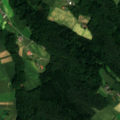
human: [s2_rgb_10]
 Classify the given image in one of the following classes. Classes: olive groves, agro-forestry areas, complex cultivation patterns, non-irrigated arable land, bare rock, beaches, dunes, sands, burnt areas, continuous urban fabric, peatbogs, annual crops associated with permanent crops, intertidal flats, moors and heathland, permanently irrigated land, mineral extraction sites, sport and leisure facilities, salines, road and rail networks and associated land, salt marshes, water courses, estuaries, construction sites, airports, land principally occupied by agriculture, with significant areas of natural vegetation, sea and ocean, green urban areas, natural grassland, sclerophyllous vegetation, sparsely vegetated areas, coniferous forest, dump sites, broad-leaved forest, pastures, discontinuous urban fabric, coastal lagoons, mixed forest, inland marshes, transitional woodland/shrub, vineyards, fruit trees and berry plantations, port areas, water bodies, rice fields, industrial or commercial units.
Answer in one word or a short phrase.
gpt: non-irrigated arable land, complex cultivation patterns, broad-leaved forest, mixed forest